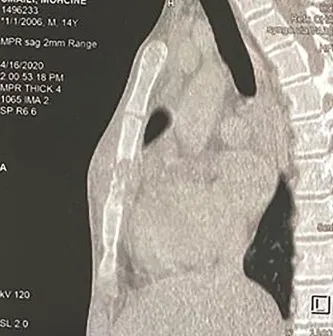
Chest CT scan showing an osteolytic tissue mass centred on the sternum. Axial section.
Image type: radiology (ct)